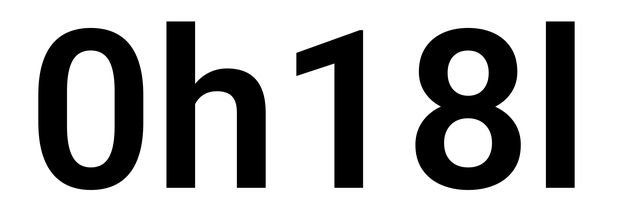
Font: Roboto_SemiBold